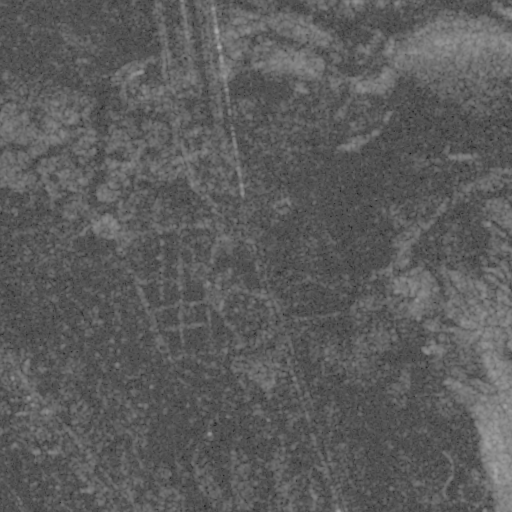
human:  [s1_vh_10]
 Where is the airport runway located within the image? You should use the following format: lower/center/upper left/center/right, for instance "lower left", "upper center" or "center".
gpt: The airport runway is located in the upper left of the image.
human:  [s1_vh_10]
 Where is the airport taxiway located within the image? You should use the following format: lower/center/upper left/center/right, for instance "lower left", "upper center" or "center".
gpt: The airport taxiway is located in the upper center of the image.
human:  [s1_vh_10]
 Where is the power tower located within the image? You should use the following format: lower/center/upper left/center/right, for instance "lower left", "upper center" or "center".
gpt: The power tower is located in the lower left of the image.
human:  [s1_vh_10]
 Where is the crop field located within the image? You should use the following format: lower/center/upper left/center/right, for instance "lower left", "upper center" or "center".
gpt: There is no crop field in the image.

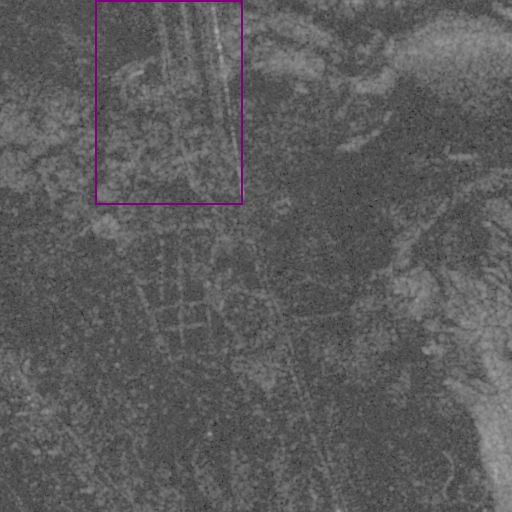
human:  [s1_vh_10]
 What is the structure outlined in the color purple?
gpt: The structure outlined in purple is an airport.
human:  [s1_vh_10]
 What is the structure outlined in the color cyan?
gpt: There is no cyan outline.